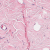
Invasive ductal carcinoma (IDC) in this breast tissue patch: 0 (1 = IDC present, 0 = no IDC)